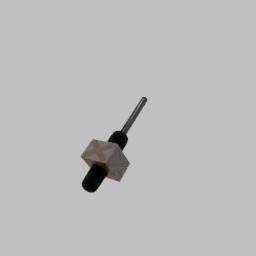
Label: electronics